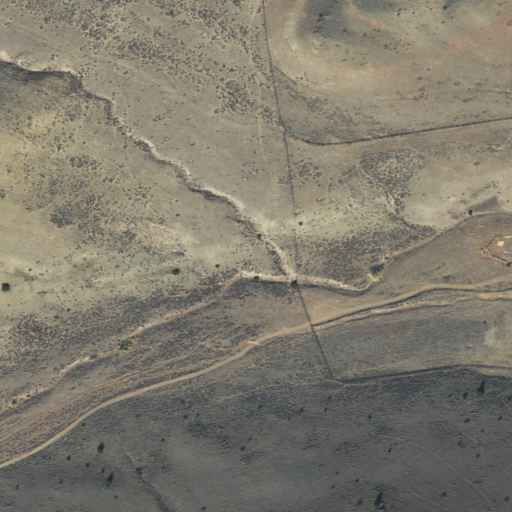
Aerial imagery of valley in Montana named Van Dyke Gulch containing grassland and shrub